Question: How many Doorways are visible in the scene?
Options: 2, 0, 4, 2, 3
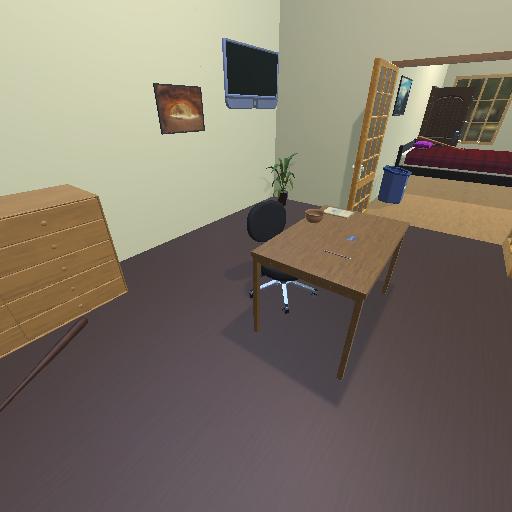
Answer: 2